Field crop: maize
Growth stage: 2
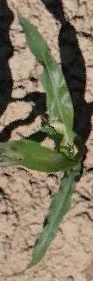
Species: maize